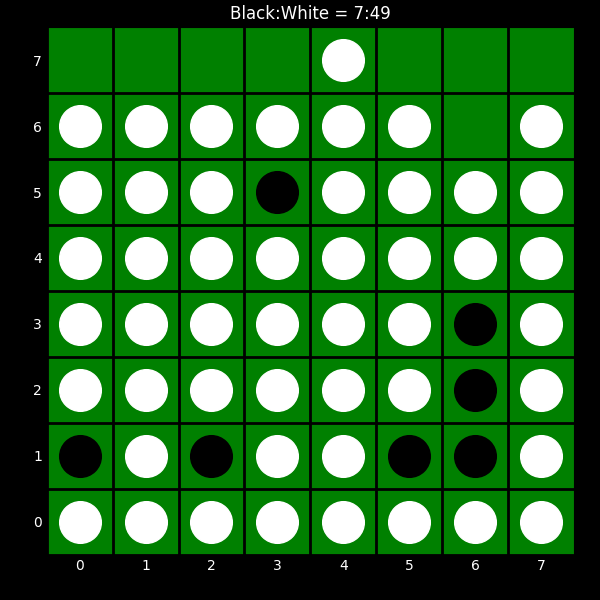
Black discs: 7
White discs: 49